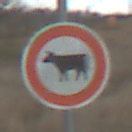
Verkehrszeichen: VerbotViehtrieb
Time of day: SunriseSunset
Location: Outdoor (RoadRail)
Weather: PartlyCloudy
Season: NotSpecified
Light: Natural